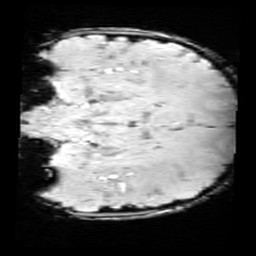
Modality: SWI
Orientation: coronal
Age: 9
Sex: male
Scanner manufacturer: siemens
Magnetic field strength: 3 T
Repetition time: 0.027 s
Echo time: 0.02 s